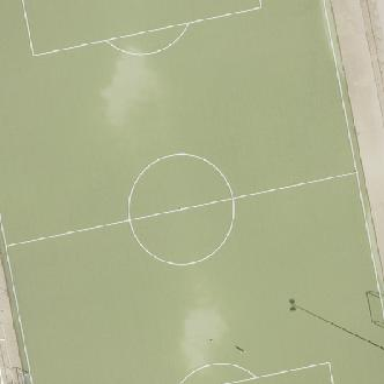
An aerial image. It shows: Soccer pitch with artificial turf for leisure sports activities.